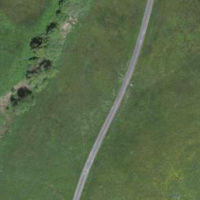
EUNIS habitat code: 21
Species observed at this site:
Silene dioica